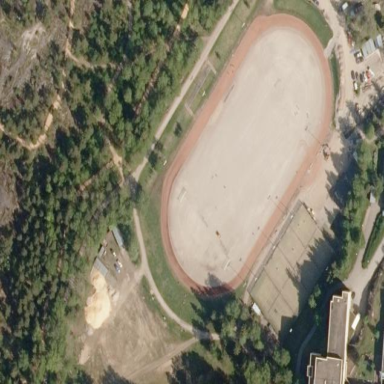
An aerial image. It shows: Sports center on leisure land.